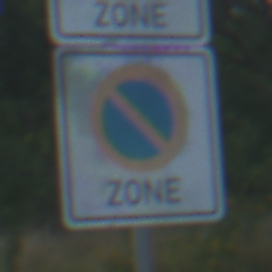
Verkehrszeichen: BeginnEingeschraenktesHalteverbotZone
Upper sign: BeginnZone30
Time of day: MorningAfternoon
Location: Outdoor (Nature)
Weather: PartlyCloudy
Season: NotSpecified
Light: Natural